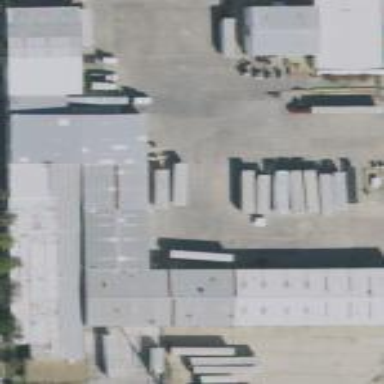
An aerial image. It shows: Warehouse building.